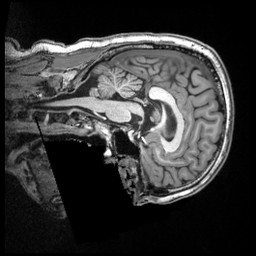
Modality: T1w
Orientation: sagittal
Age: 30
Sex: male